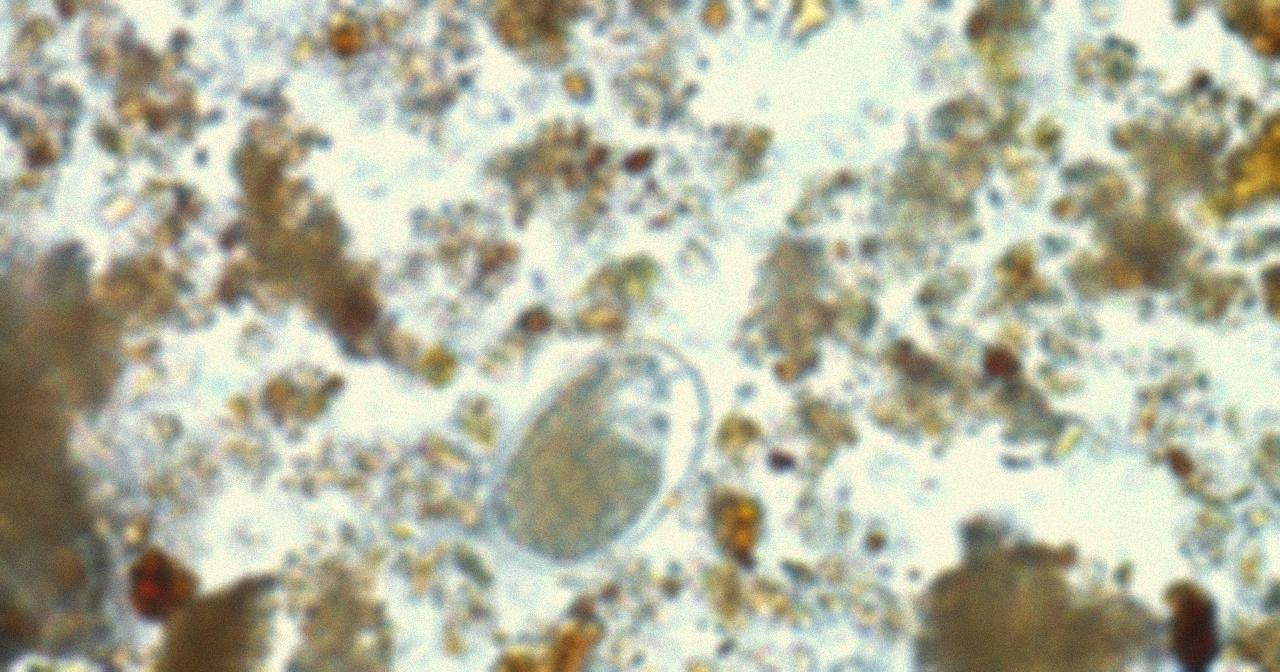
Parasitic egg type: Hookworm egg